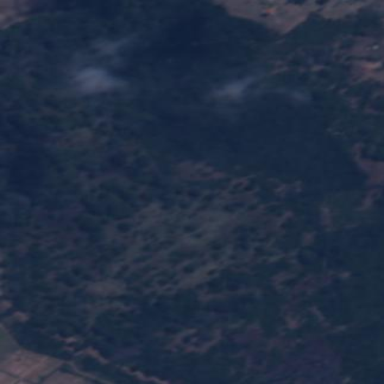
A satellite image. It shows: Forest area.